【题型】解答题　【知识点】解析几何　【难度】medium
（2024·上海奉贤·一模）椭圆$\Gamma:\frac{x^2}{a^2}+y^2=1(a>1)$的左右焦点分别为$F_1,F_2$。设$P(x_0,y_0)$是第一象限内椭圆$\Gamma$上的一点，$P F_1$的延长线交椭圆于点$Q(x_1,y_1)$。

(1) 若椭圆的离心率$e=\frac{\sqrt{2}}{2}$，求$a$的值；
(2) 若$a=\sqrt{2}$，$\overrightarrow{PQ}\cdot\overrightarrow{OF_2}=\frac{12}{5}$，求$x_0$；
(3) 若$a=2$，过点$T(0,t)$的直线$l$与椭圆$\Gamma$交于$M$、$N$两点，且$|MN|=2$，则当$t\ge0$时，判断符合要求的直线有几条，并说明理由？
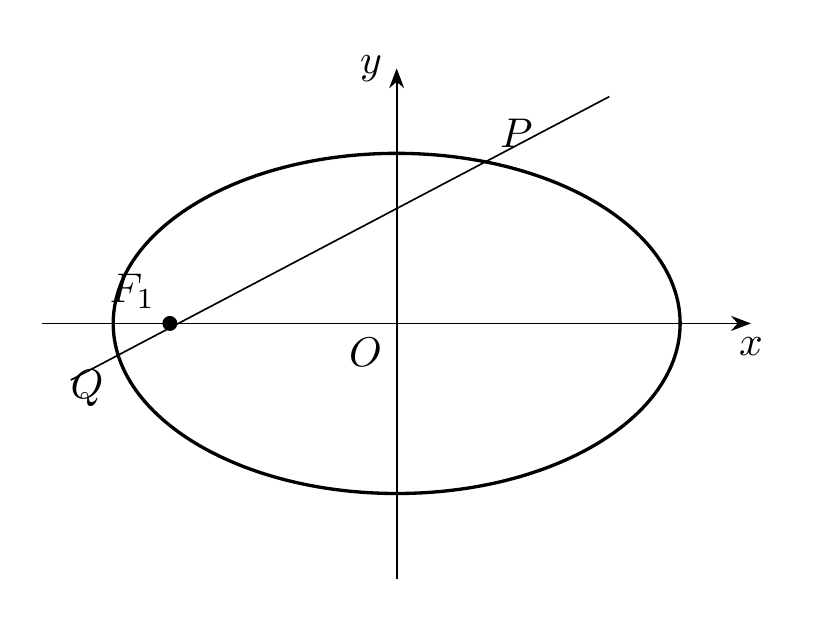
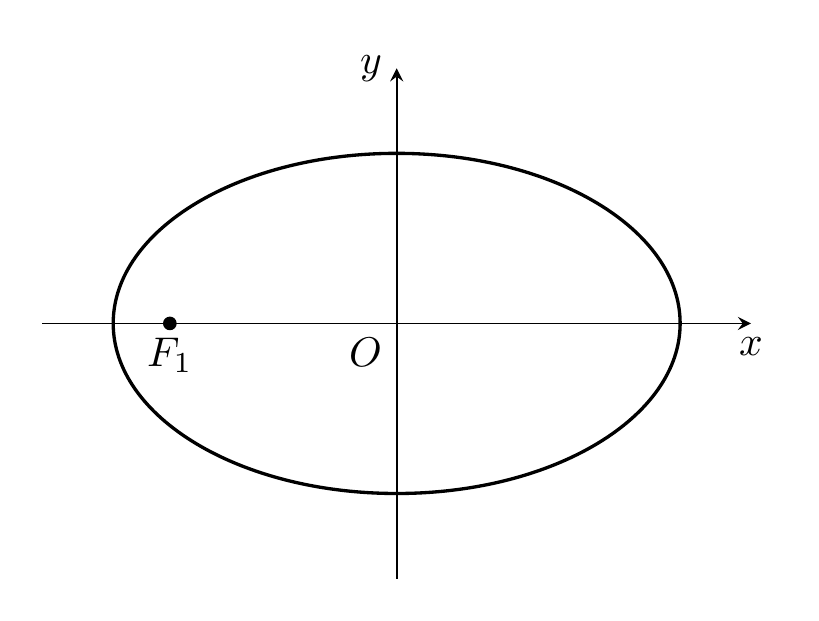
【解答】
\textbf{【答案】}
(1) $a=\sqrt{2}$；
(2) $x_0=1$；
(3) 答案见解析。

\textbf{【知识点】} 求椭圆的离心率、直线与椭圆的位置关系、向量的数量积。

\textbf{【分析】}
(1) 直接根据离心率的定义求解即可；
(2) 直线$PQ$与椭圆方程联立，利用三角函数的知识表示出$\cos\angle PF_2O$，再利用弦长公式表示出$|PQ|$，结合向量数量积公式代入$\overrightarrow{PQ}\cdot\overrightarrow{OF_2}=\frac{12}{5}$求出$k$，再求$y_0$和$x_0$；
(3) 分类讨论，当直线$l$斜率不存在时满足条件，当斜率存在时，先写出$|MN|$的表达式，然后对方程$|MN|=2$进行分类讨论。

\textbf{【详解】}
(1) 若$e=\frac{\sqrt{2}}{2}$，则$\frac{\sqrt{a^2-1}}{a}=\frac{\sqrt{2}}{2}$，解得：$a=\sqrt{2}$。

(2) 若$a=\sqrt{2}$，则椭圆方程为$\frac{x^2}{2}+y^2=1$且$c=1$。由$P$点在第一象限可知$PQ$的斜率不为$0$，
设直线$PQ$的方程为：$x=ky-1(k>0)$，直线$PQ$与椭圆方程消去$x$得：$(k^2+2)y^2-2ky-1=0$，
所以$y_0+y_1=\frac{2k}{k^2+2}$，$y_0y_1=-\frac{1}{k^2+2}$，
$|y_0-y_1|=\sqrt{(y_0+y_1)^2-4y_0y_1}=\sqrt{\left(\frac{2k}{k^2+2}\right)^2+\frac{4}{k^2+2}}=\frac{\sqrt{8k^2+8}}{k^2+2}$，
因为$\tan\angle PF_2O=\frac{1}{k}$，所以$\cos\angle PF_2O=\frac{k}{\sqrt{1+k^2}}=\frac{k}{\sqrt{k^2+1}}$，
而$\overrightarrow{PQ}\cdot\overrightarrow{OF_2}=|PQ|\cdot|OF_2|\cos\angle PF_2O=\sqrt{1+k^2}\cdot|y_0-y_1|\cdot k\cdot\frac{1}{\sqrt{1+k^2}}=\sqrt{1+k^2}\times\frac{\sqrt{8k^2+8}}{k^2+2}\times k\times\frac{1}{\sqrt{k^2+1}}=\frac{12}{5}$，
解得：$k=2\sqrt{2}$，把$k=2\sqrt{2}$代入$(k^2+2)y^2-2ky-1=0$得：$10y^2-4\sqrt{2}y-1=0\Rightarrow y_0=\frac{4\sqrt{2}+\sqrt{72}}{20}=\frac{\sqrt{2}}{2}$，
把$y_0=\frac{\sqrt{2}}{2}$代入椭圆方程得：$x_0=1$。

(3) 若$a=2$，则椭圆方程为$\frac{x^2}{4}+y^2=1$，且$b=1$，
当$t\ge0$且直线$l$斜率存在时，设直线$l$的方程为：$y=mx+t$，$M(x_2,y_2)$，$N(x_3,y_3)$，
直线$l$与椭圆方程联立消去$y$得：$(4m^2+1)x^2+8mtx+4t^2-4=0$，
所以$x_2+x_3=\frac{-8mt}{4m^2+1}$，$x_2x_3=\frac{4t^2-4}{4m^2+1}$，
$|x_2-x_3|=\sqrt{(x_2+x_3)^2-4x_2x_3}=\sqrt{\left(\frac{-8mt}{4m^2+1}\right)^2-4\times\frac{4t^2-4}{4m^2+1}}=\frac{\sqrt{64m^2-16t^2+16}}{4m^2+1}$，
所以$|MN|=\sqrt{1+m^2}|x_2-x_3|=\sqrt{1+m^2}\frac{\sqrt{64m^2-16t^2+16}}{4m^2+1}=2$，整理得：$(12-4t^2)m^2-4t^2+3=0$。

当$\Delta=4t^2(4t^2-3)(12-4t^2)<0$时，即$0<t<\frac{\sqrt{3}}{2}$或$t\ge\sqrt{3}$时，
方程无解，所以不存在满足$|MN|=2$的直线；

当$\Delta=0$即$t=\frac{\sqrt{3}}{2}$时，方程只有唯一的解$m=0$，所以，存在一条满足$|MN|=2$的直线；

当$\Delta>0$即$\frac{\sqrt{3}}{2}<t<\sqrt{3}$时，即$\frac{\sqrt{3}}{2}<t<\sqrt{3}$时，方程有两个不相等的实数解，
所以存在两条满足$|MN|=2$的直线；

当$t\ge0$且直线$l$斜率不存在时，直线$l$即$y$轴，满足$|MN|=2$。

综上所述：当$0\le t<\frac{\sqrt{3}}{2}$或$t\ge\sqrt{3}$时，存在一条满足$|MN|=2$的直线；
当$t=\frac{\sqrt{3}}{2}$时，存在两条满足$|MN|=2$的直线；
当$\frac{\sqrt{3}}{2}<t<\sqrt{3}$时，存在三条满足$|MN|=2$的直线。

\textbf{【点睛】 关键点点睛}：本题考查的是直线与圆锥曲线相交的弦长问题，第三问的关键点是如何表示出$\cos\angle PF_2O$和$|PQ|$，第三问的关键点是写出当直线$l$斜率存在时$|MN|$的表达式以及如何分类讨论解决方程$|MN|=2$的解的个数，另外还需注意直线$l$斜率不存在的情况。